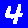
Digit: 4